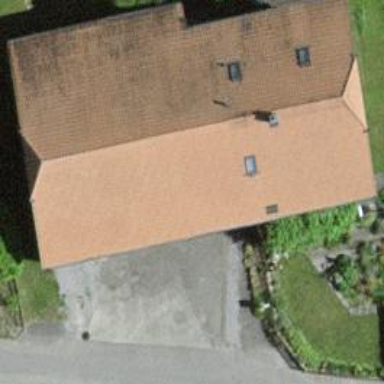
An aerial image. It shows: Farm building.